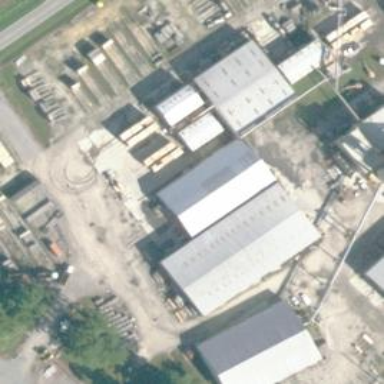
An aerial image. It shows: Industrial building.